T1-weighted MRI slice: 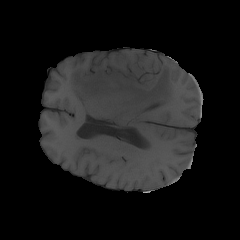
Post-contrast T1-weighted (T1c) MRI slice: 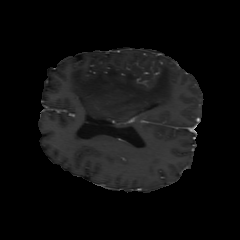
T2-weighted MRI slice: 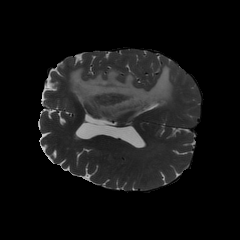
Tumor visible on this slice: yes